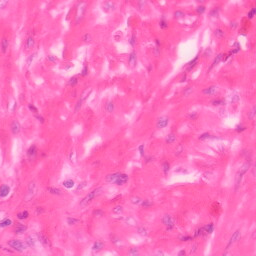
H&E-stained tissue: Colon